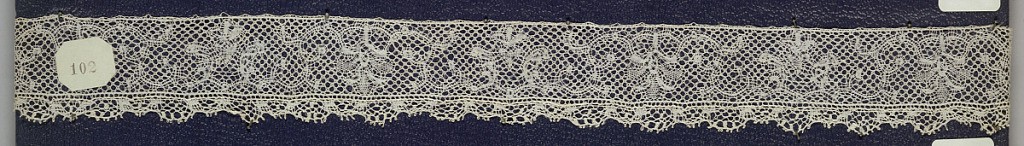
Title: Border
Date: mid-18th century
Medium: Technique: bobbin lace
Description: Bobbin lace pillow border, floral scrolls; mid-18th century Flemish.